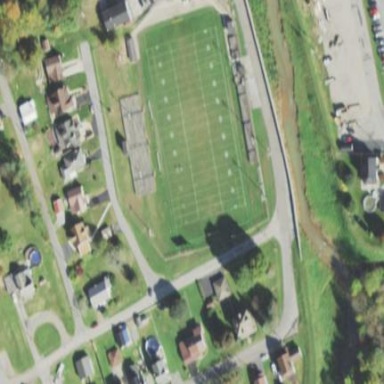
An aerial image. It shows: American football pitch.